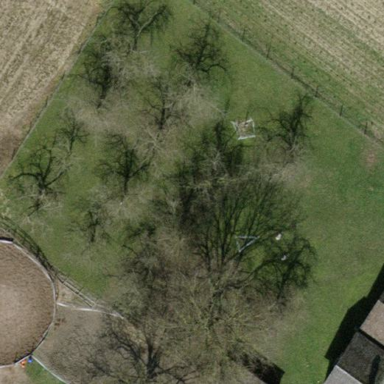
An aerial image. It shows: Orchard.